Question: I got this code from <URL>.I followed all the directions to the later and there is an error in the 'MainActivity' which i can't seem to resolve.
Here is the code:
'''
import android.app.Activity;
import android.content.Intent;
import android.os.Bundle;
import android.view.View;
import android.view.View.OnClickListener;
import android.widget.Button;
import com.facebook.LoggingBehavior;
import com.facebook.Session;
import com.facebook.SessionState;
import com.facebook.Settings;
public class MainActivity extends Activity {
@Override
protected void onCreate(Bundle savedInstanceState) {
super.onCreate(savedInstanceState);
setContentView(R.layout.activity_main);
setupFacebookConnect(savedInstanceState);
Button facebook_connect = (Button) findViewById(R.id.facebookLoginButton);
facebook_connect.setOnClickListener(new OnClickListener() {
@Override
public void onClick(View arg0) {
if (isFacebookConnected()) {
disConnectFacebook();
} else {
connectFacebook();
}
}
});
}
private Session.StatusCallback statusCallback = new FBSessionStatus();
public void setupFacebookConnect(Bundle savedInstanceState) {
Settings.addLoggingBehavior(LoggingBehavior.INCLUDE_ACCESS_TOKENS);
Session session = Session.getActiveSession();
if (session == null) {
if (savedInstanceState != null) {
session = Session.restoreSession(this, null, statusCallback,
savedInstanceState);
}
if (session == null) {
session = new Session(this);
}
Session.setActiveSession(session);
if (session.getState().equals(SessionState.CREATED_TOKEN_LOADED)) {
session.openForRead(new Session.OpenRequest(this)
.setCallback(statusCallback));
}
}
}
public boolean isFacebookConnected() {
Session session = Session.getActiveSession();
return (session.isOpened()) ? true : false;
}
public void connectFacebook() {
Session session = Session.getActiveSession();
if (!session.isOpened() && !session.isClosed()) {
session.openForRead(new Session.OpenRequest(this)
.setCallback(statusCallback));
} else {
Session.openActiveSession(this, true, statusCallback);
}
}
@Override
public void onStart() {
super.onStart();
Session.getActiveSession().addCallback(statusCallback);
}
@Override
public void onStop() {
super.onStop();
Session.getActiveSession().removeCallback(statusCallback);
}
@Override
protected void onSaveInstanceState(Bundle outState) {
super.onSaveInstanceState(outState);
Session session = Session.getActiveSession();
Session.saveSession(session, outState);
}
@Override
protected void onActivityResult(int requestCode, int resultCode, Intent data) {
super.onActivityResult(requestCode, resultCode, data);
Session.getActiveSession().onActivityResult(this, requestCode,
resultCode, data);
}
public class FBSessionStatus implements Session.StatusCallback {
@Override
public void call(Session session, SessionState state,
Exception exception) {
}
}
public void disConnectFacebook() {
Session session = Session.getActiveSession();
if (!session.isClosed()) {
session.closeAndClearTokenInformation();
}
}
}
'''
and here is the part where the error is:

Just incase you can't read it, it says
> The type Android.support.v4.app.Fragment cannot be resolved.It is indirectly refrenced from required .class files
What am i doing wrong?
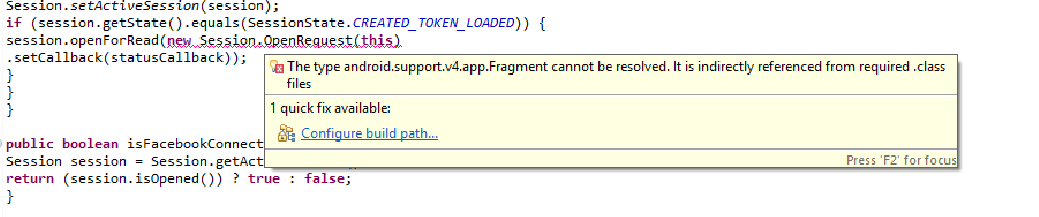
Answer: You must add the Android v4 support library to your project. Take a look <URL> to see how to setup.